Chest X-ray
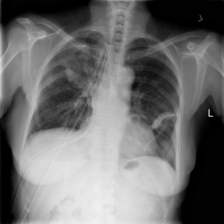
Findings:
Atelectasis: negative
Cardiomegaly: negative
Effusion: negative
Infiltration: negative
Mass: negative
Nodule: negative
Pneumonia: negative
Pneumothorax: negative
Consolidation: negative
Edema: negative
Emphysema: negative
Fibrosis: negative
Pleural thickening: negative
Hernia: negative